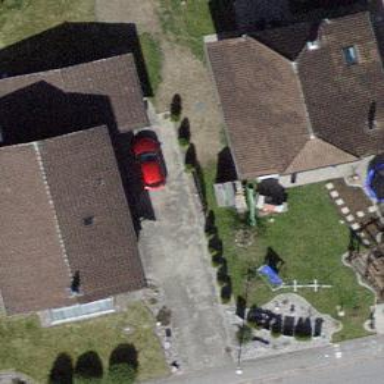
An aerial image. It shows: Simple and straightforward house.